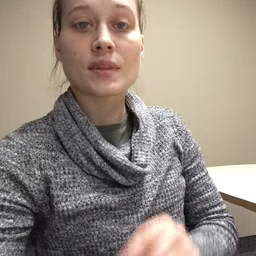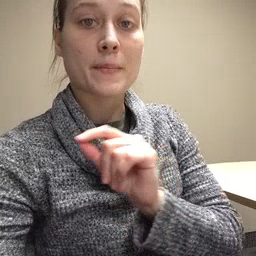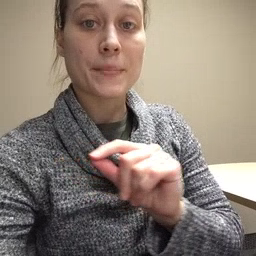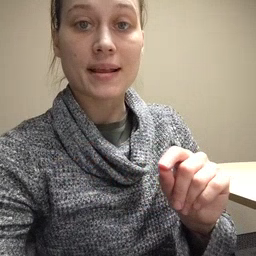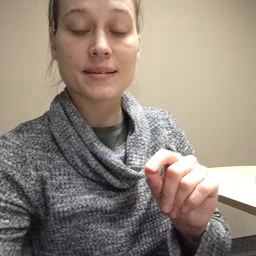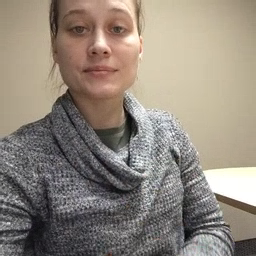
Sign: pen